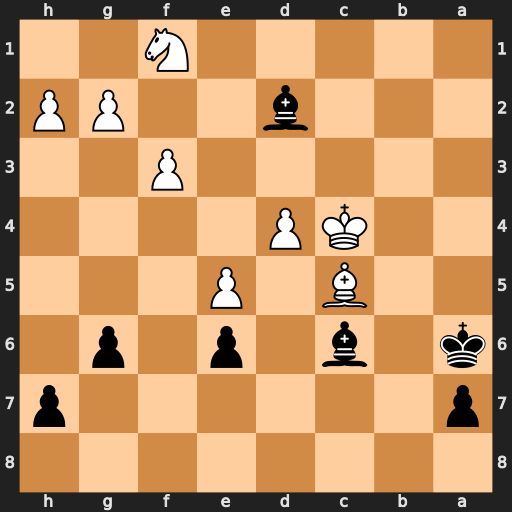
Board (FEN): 8/p6p/k1b1p1p1/2B1P3/2KP4/5P2/3b2PP/5N2
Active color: b
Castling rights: -
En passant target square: -
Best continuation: Bb5+ Kb3 Bxf1